Question: I have this code on which I use a DockPanel on a Button.Content. However it doesn't let me right align the last image (small arrow).
'''
<Button Height="70"
HorizontalContentAlignment="Left">
<Button.Content>
<DockPanel LastChildFill="False">
<Image DockPanel.Dock="Left"
Height="50"
Width="50"
Source="{StaticResource Placeholder}"
Stretch="UniformToFill"
Margin="5" />
<TextBlock DockPanel.Dock="Left"
Text="Dummy text"
VerticalAlignment="Center"
Margin="5" />
<Image DockPanel.Dock="Right"
Height="24"
Width="24"
Source="{StaticResource Right_Arrow_24}"
VerticalAlignment="Center"
HorizontalAlignment="Right"
Stretch="UniformToFill"
Margin="5" />
</DockPanel>
</Button.Content>
</Button>
'''
It now gives me this:

So the right small arrow should be placed on the right of the button and not just after the TextBlock.
I've found some similar issues and it looks like I did it correct, but somehow it isn't..
What am I doing wrong here?
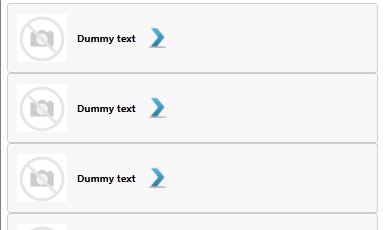
Answer: Try to set the 'HorizontalContentAlignment' of your button to "'Stretch'". Otherwise your DockPanel will use the size need by its content, then align left. You can confirm this behaviour by using different text lengths for your 'TextBlock's